Interaction volume radius: 5 \u00c5
Interaction volume height: 25 \u00c5
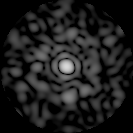
Disorder parameter: 0.8164